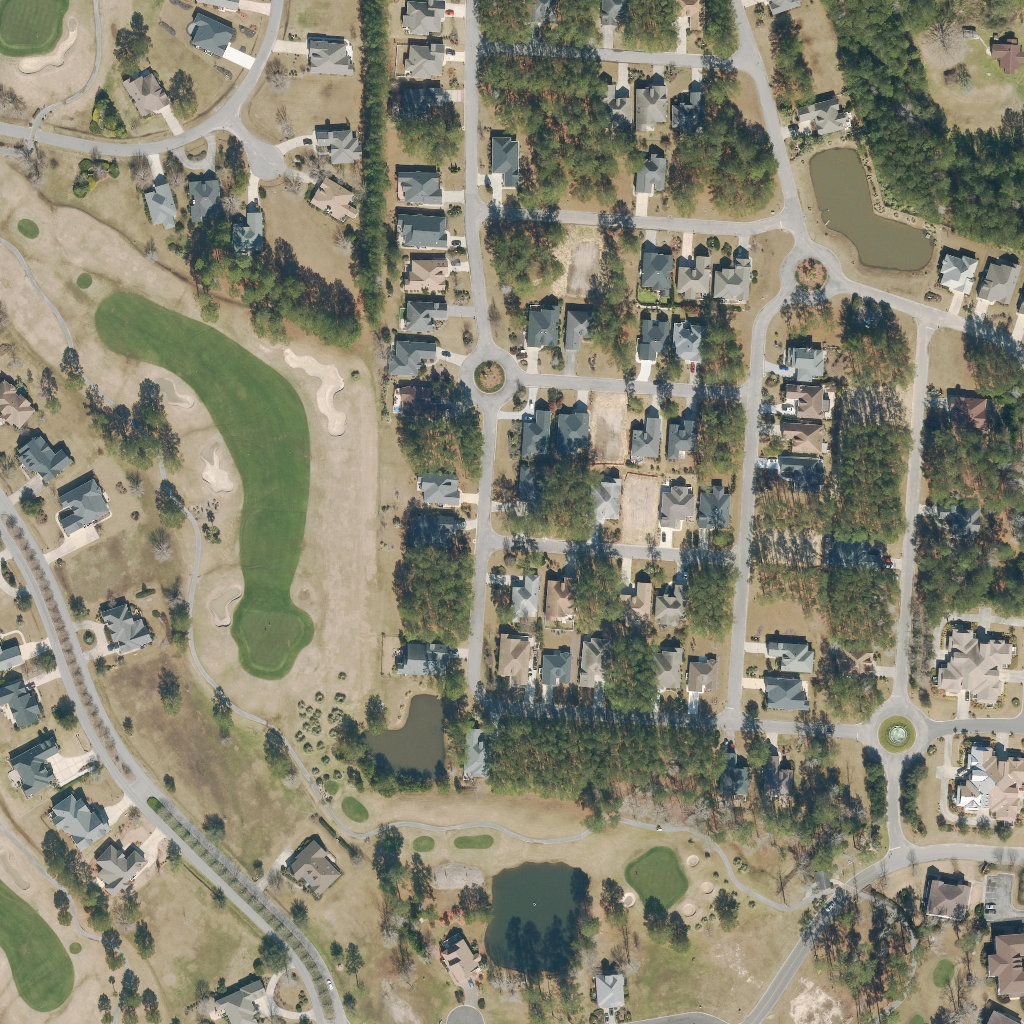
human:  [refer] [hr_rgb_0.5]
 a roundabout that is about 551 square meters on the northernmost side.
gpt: <box>[[75, 23, 82, 30, 0]]</box>